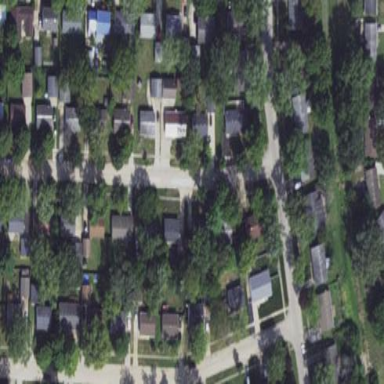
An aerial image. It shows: Sidewalk.